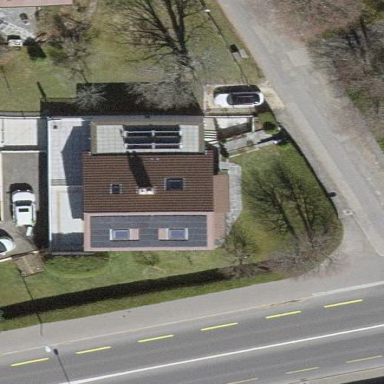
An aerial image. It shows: Detached building with gabled roof.